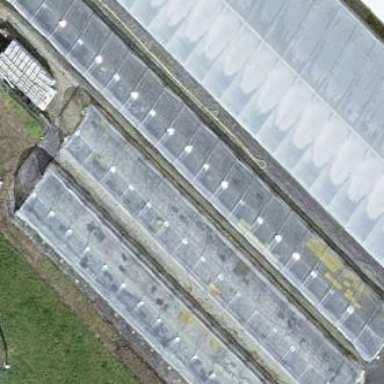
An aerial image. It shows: Greenhouse.